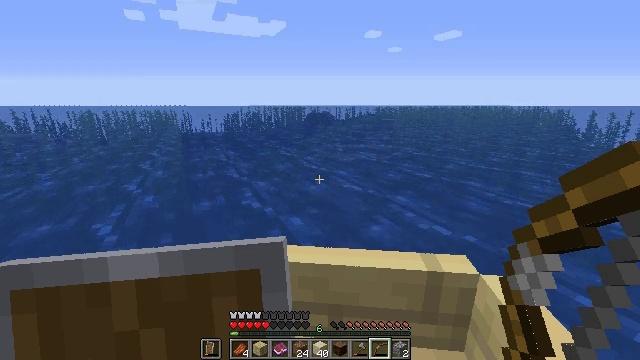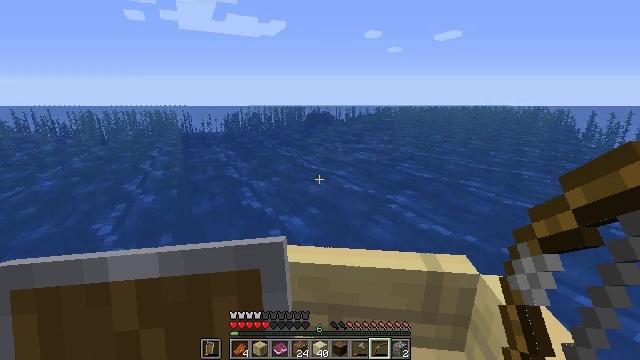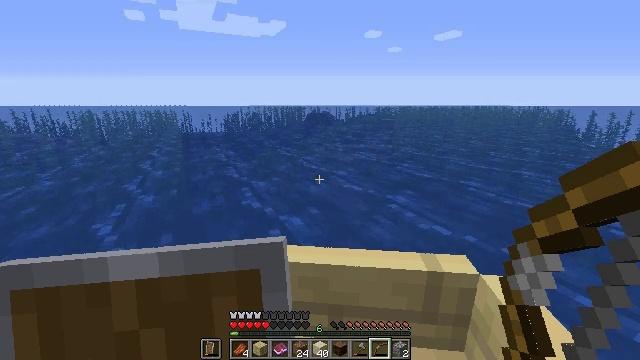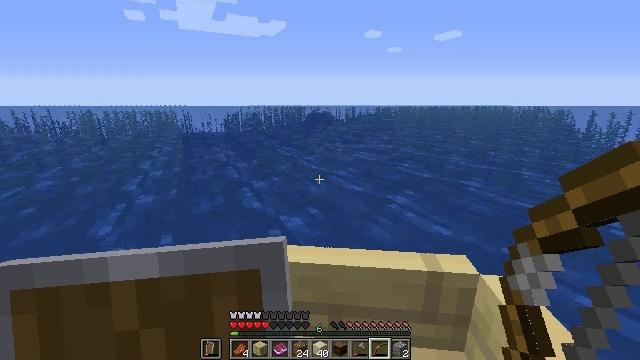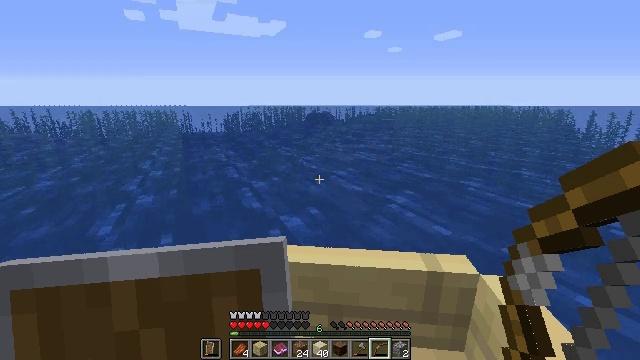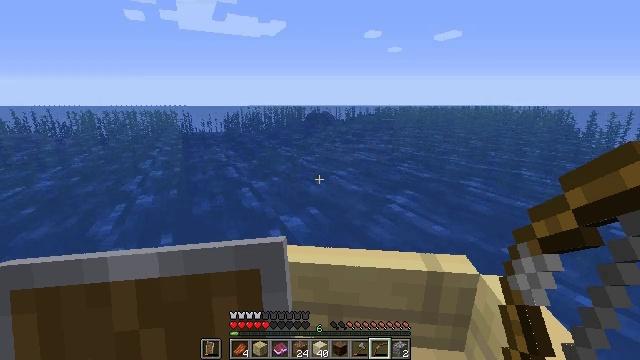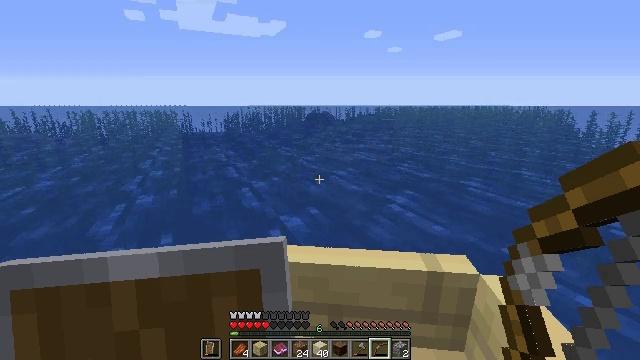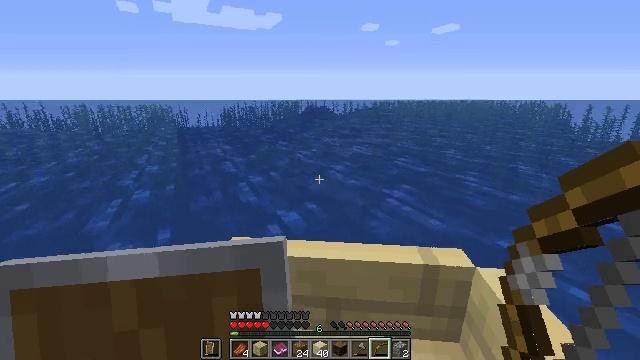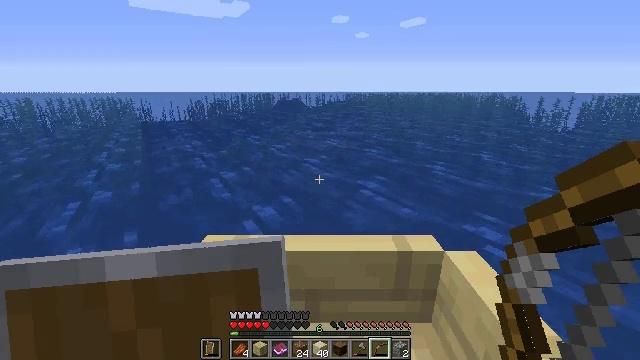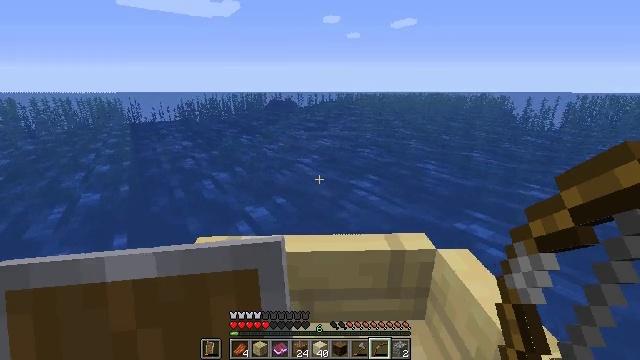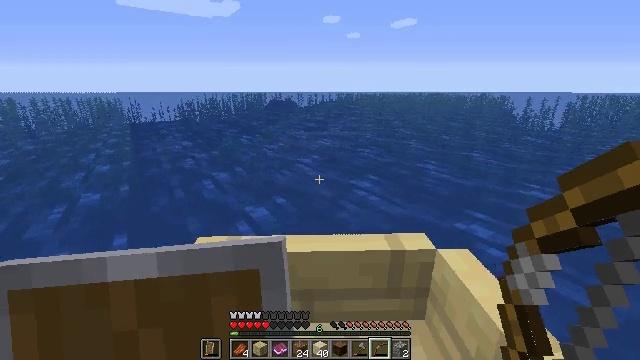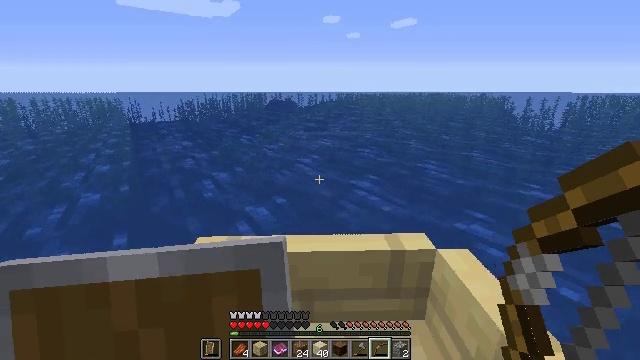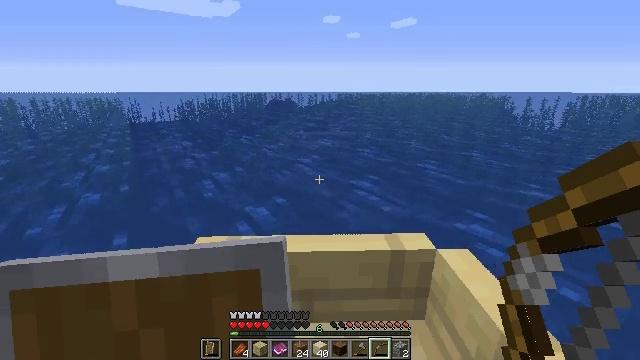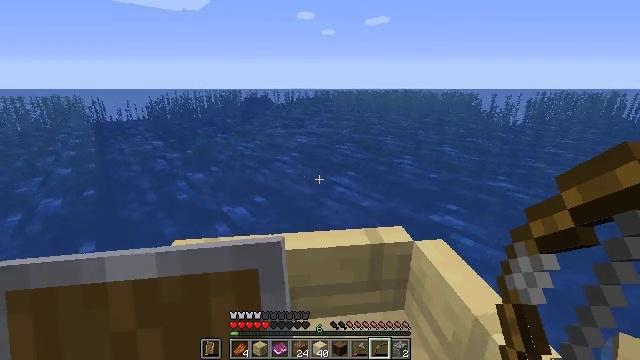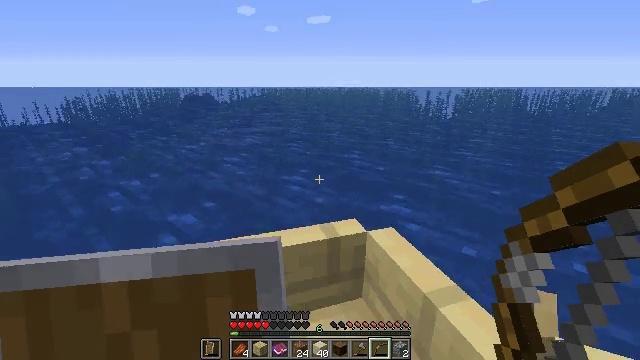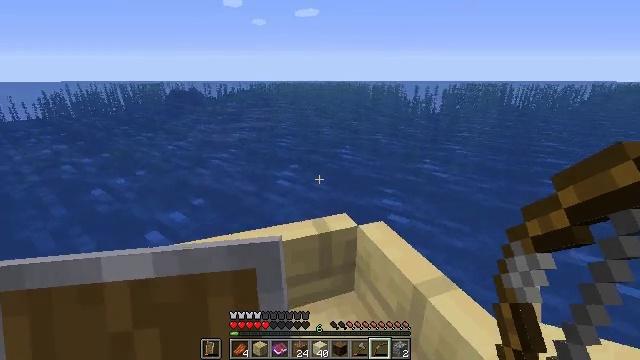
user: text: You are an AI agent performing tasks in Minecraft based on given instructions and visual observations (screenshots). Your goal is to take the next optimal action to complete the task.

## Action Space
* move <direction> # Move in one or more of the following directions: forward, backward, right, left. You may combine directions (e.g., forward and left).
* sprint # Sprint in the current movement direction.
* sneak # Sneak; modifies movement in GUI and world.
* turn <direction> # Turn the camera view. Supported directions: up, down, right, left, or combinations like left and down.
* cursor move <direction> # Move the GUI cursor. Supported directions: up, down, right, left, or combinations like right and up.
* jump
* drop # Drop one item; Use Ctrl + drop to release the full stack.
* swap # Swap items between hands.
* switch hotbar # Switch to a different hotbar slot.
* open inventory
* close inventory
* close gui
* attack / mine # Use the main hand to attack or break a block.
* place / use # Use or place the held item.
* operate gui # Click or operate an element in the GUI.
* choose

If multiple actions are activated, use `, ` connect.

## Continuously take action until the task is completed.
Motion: motion action
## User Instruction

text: Break packed ice to add to inventory.
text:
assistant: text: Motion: no_op
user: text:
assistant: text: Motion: no_op
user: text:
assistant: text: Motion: no_op
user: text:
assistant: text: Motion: no_op
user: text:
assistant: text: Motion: no_op
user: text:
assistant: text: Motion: no_op
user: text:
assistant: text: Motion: turn down
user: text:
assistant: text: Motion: turn right and down
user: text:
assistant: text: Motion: turn right
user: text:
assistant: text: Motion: no_op
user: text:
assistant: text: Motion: no_op
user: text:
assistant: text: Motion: no_op
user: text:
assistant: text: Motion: turn right
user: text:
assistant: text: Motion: turn right
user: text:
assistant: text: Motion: turn right and down
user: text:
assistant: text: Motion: turn right and down
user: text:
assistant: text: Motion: turn right and down
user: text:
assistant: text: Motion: turn right and down
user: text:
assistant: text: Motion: turn right
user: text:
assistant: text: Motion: turn right
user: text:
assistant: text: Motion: turn right and down
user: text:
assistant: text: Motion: turn right and down
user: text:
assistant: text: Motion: turn right
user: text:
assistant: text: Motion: no_op
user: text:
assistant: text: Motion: no_op
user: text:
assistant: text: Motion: no_op
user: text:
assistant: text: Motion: turn up
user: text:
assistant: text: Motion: turn right and up
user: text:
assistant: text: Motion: turn right
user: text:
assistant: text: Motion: turn right